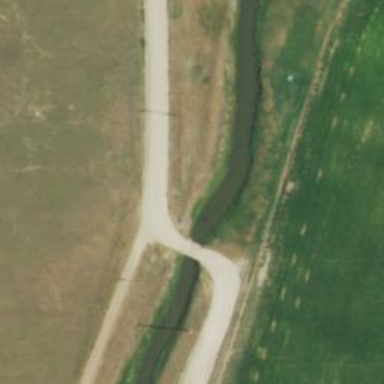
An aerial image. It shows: Canal.